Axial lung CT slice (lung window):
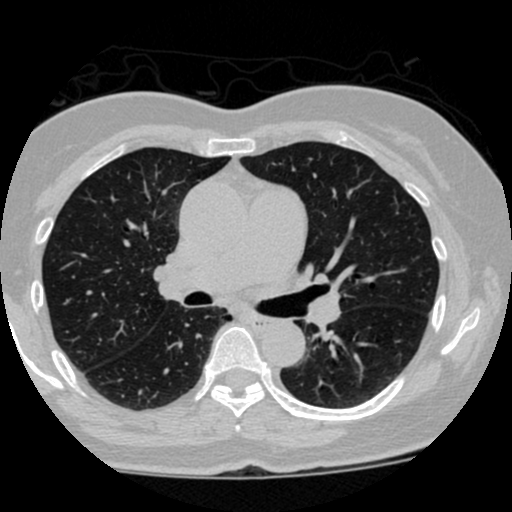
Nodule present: no